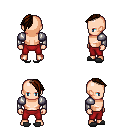
a pixel art fantasy rpg character, male body template, human, light skin, steel arm armor, red pants, brown long mohawk hairstyle, gray slippers, four views (front, back, left, right), 2x2 character sprite sheet, small pixel art, hard edges, no anti-aliasing